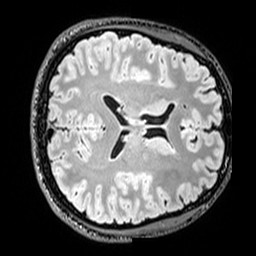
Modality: T2w
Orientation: axial
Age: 25
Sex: male
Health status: healthy
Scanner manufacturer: siemens
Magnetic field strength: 3 T
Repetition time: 5 s
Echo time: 0.397 s